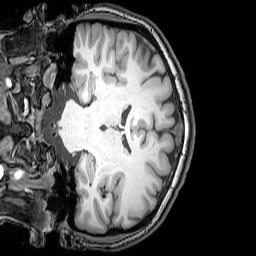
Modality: T1w
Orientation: coronal
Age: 30
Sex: female
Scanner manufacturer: philips
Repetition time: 0.008283 s
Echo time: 0.00381 s